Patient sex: M
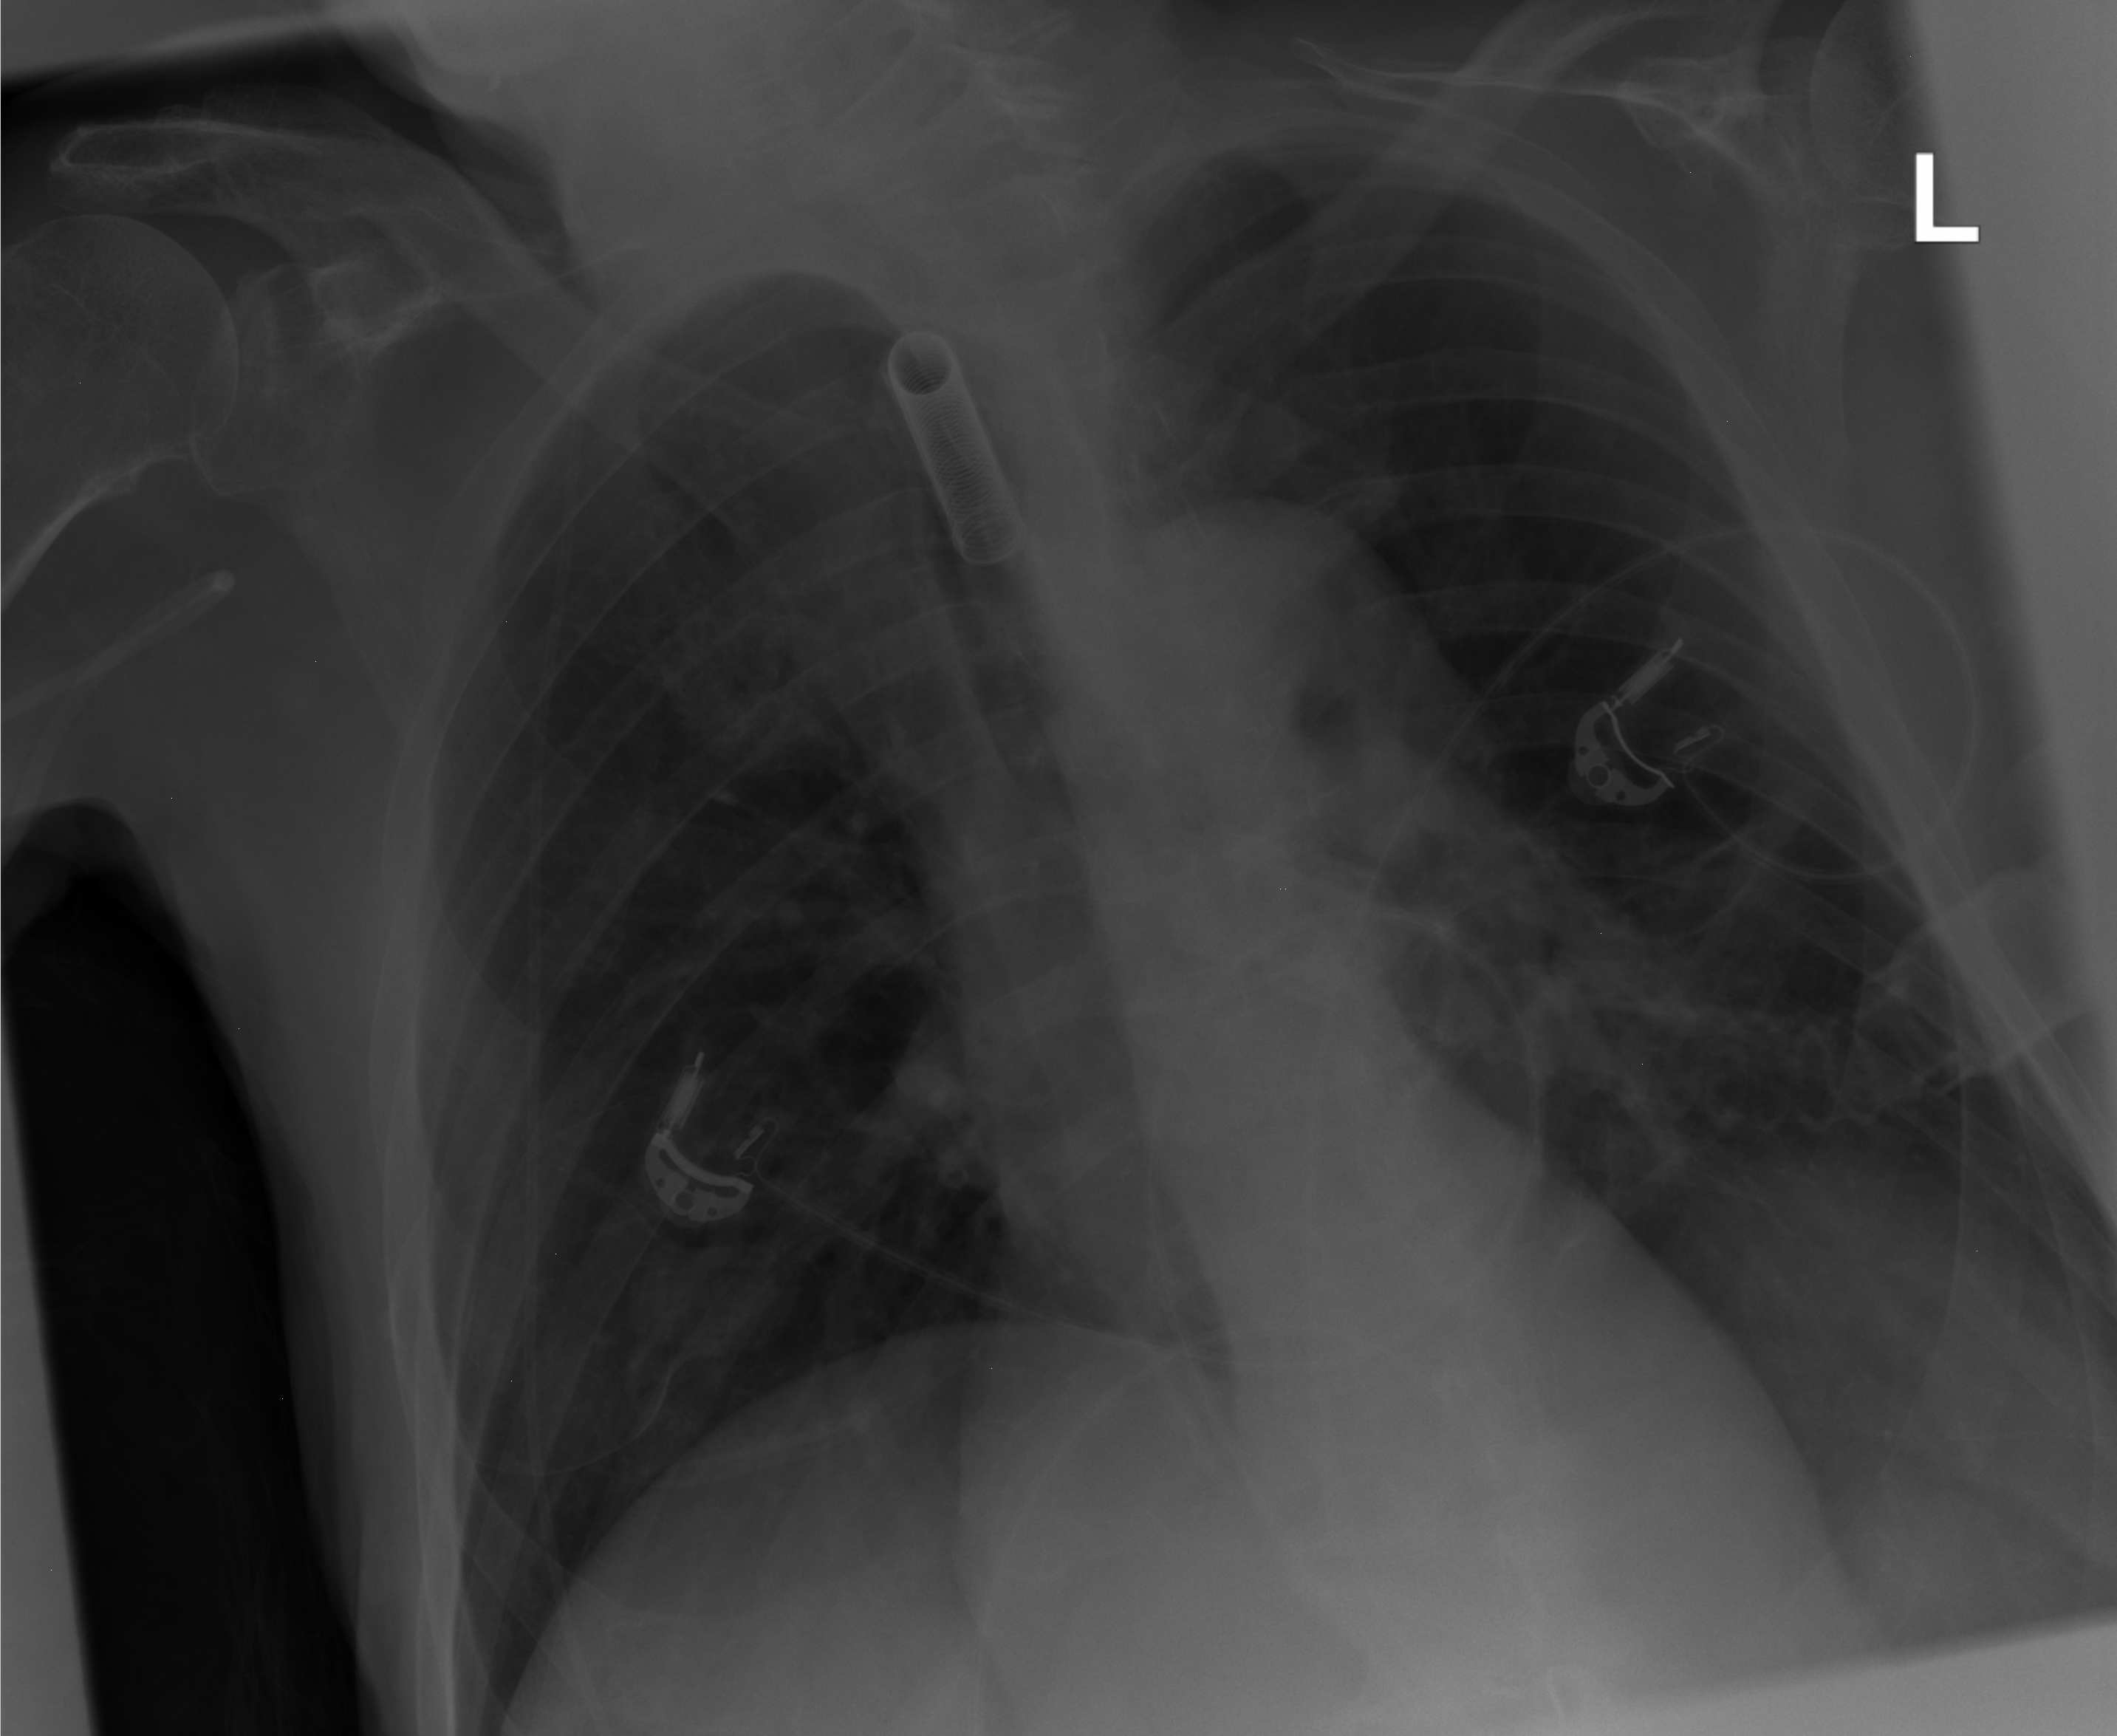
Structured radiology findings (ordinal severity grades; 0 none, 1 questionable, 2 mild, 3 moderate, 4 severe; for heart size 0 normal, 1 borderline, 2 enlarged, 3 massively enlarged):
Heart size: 0
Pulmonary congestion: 0
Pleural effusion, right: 0
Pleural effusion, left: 0
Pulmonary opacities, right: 0
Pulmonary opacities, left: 0
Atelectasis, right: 2
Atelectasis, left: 2